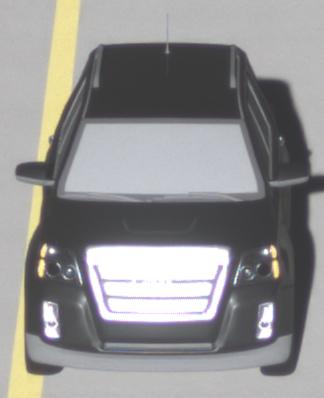
Make: GMC
Model: Terrain
Detailed model: Gen. 1
Model produced from: 2009
Model produced until: 2017
Doors: 5
Color: black
Road condition: wet road
Daytime: morning or afternoon
Contrast: high contrast